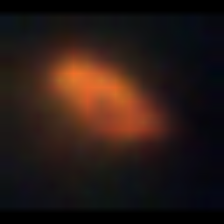
Taxon: Unknown_phyto
Group: Unknown